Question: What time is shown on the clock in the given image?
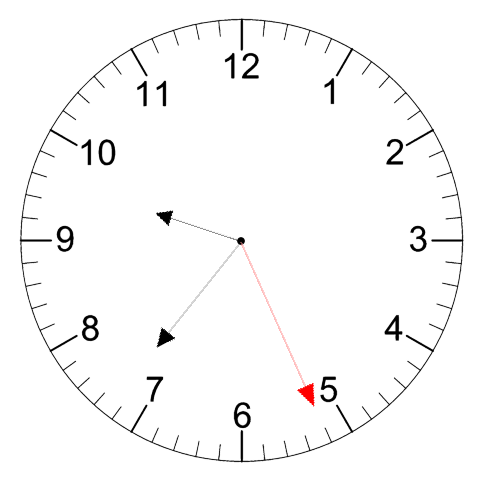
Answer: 09:36:26